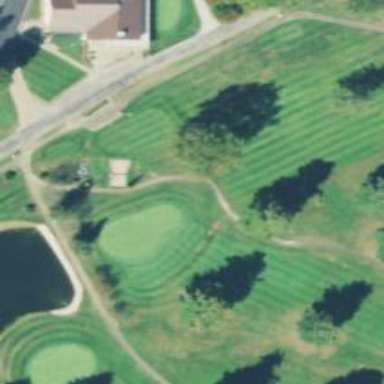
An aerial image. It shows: Pathway for golfing.